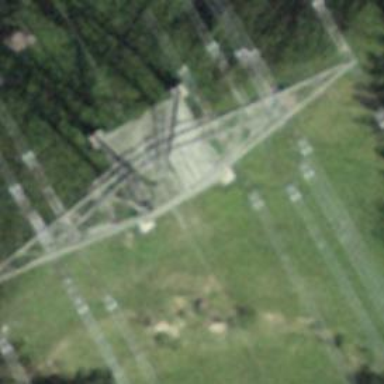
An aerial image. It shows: Power tower.